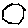
Label: hexagon